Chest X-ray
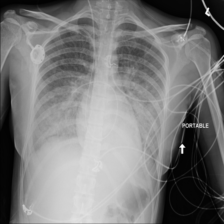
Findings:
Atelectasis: negative
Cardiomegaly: negative
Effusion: negative
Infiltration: negative
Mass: negative
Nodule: negative
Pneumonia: negative
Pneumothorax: negative
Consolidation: negative
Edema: negative
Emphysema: negative
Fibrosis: negative
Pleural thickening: negative
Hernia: negative